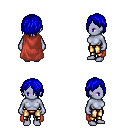
a pixel art fantasy rpg character, female body template, dark elf, purple skin, maroon cape, gold greaves, blue bangs hairstyle, four views (front, back, left, right), 2x2 character sprite sheet, small pixel art, hard edges, no anti-aliasing